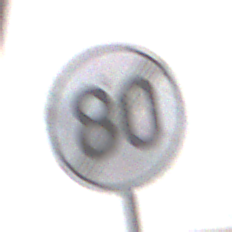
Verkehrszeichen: EndeGeschwindigkeit80
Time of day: MorningAfternoon
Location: Roofed (Urban)
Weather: PartlyCloudy
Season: NotSpecified
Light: Natural